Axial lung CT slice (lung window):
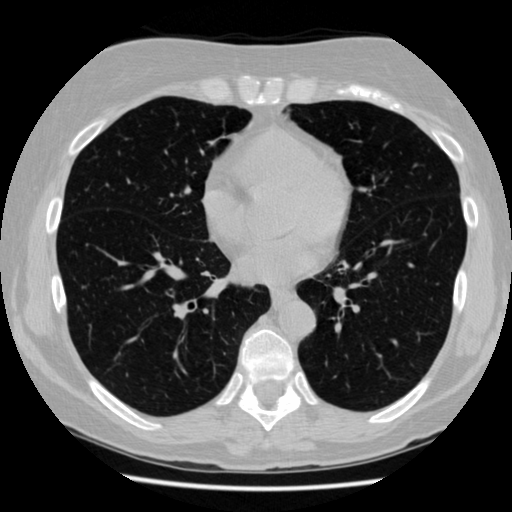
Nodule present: no